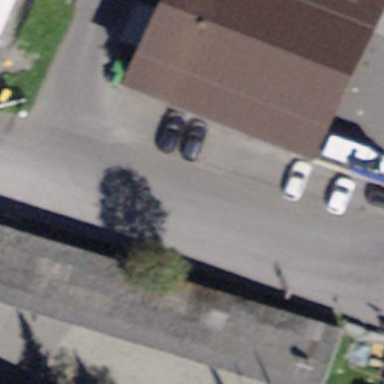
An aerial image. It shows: View of roof of building.